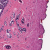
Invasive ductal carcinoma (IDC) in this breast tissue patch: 0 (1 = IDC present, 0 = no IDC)